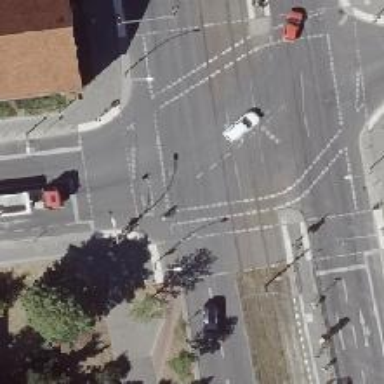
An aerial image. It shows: Tram level crossing on railway.